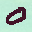
Label: 0